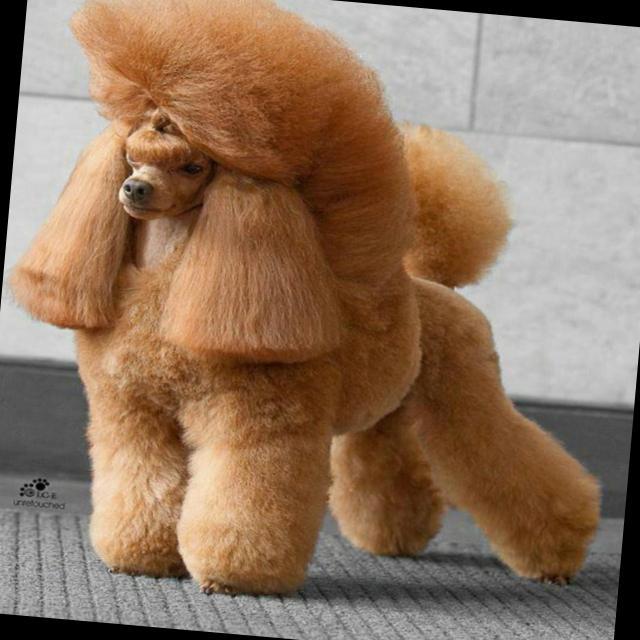
Healthy canine skin — no visible lesions, inflammation, or abnormalities. The skin and coat appear normal.